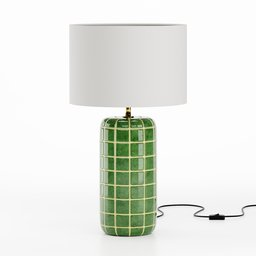
Label: lighting